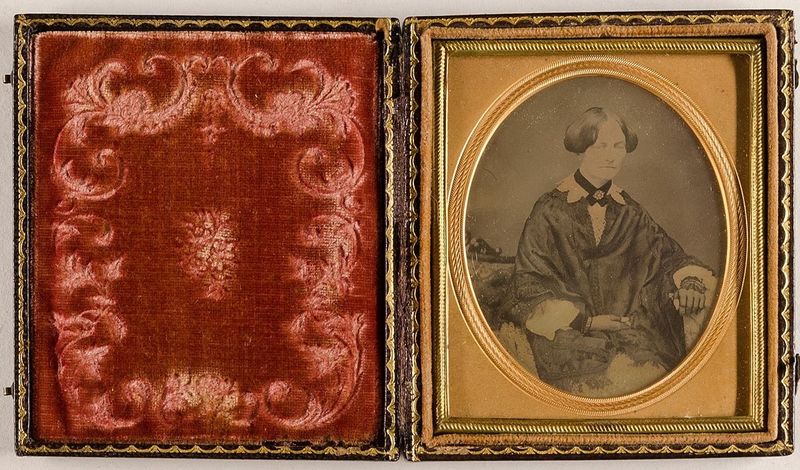
Titel: Porträt einer Frau
Standort: Hamburg
Institution: Museum für Kunst und Gewerbe Hamburg
Schlagwörter: frau, portrait, figur, ornamente, foto, fotografie, photographie, photo, etui, lichtbild, daguerreotypie, bildwerke, angewandte und bildende kunst, hessische systematik, porträt, porträtfotografie, porträtphotographie, hüftbild